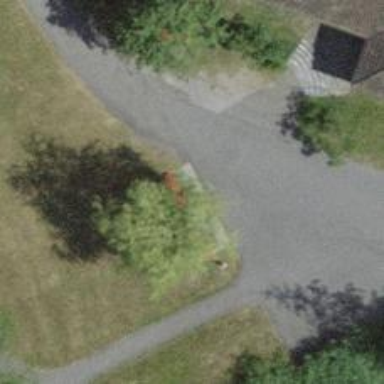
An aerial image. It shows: Red bench.